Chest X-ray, PA view. Patient: 73 years old, sex M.
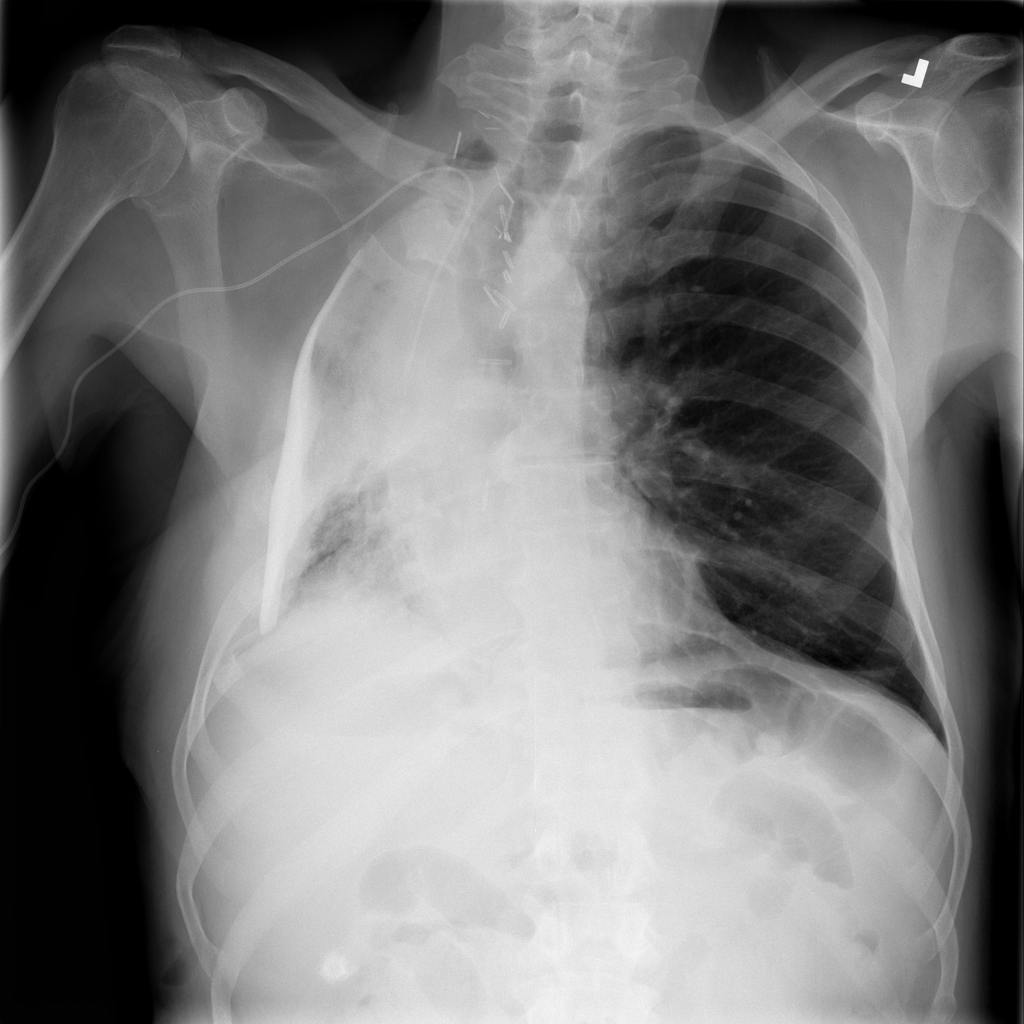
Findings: No Finding